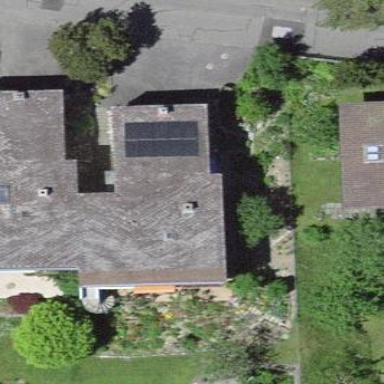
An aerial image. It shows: Residential building.